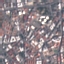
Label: Residential